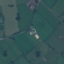
Label: Pasture